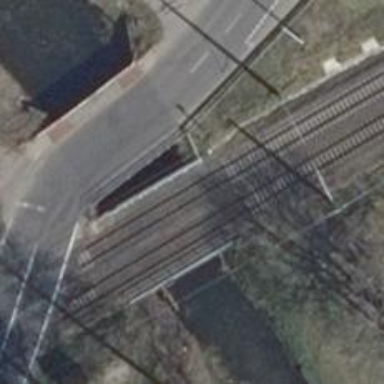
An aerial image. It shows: Bridge with electrified railway tracks featuring contact line.